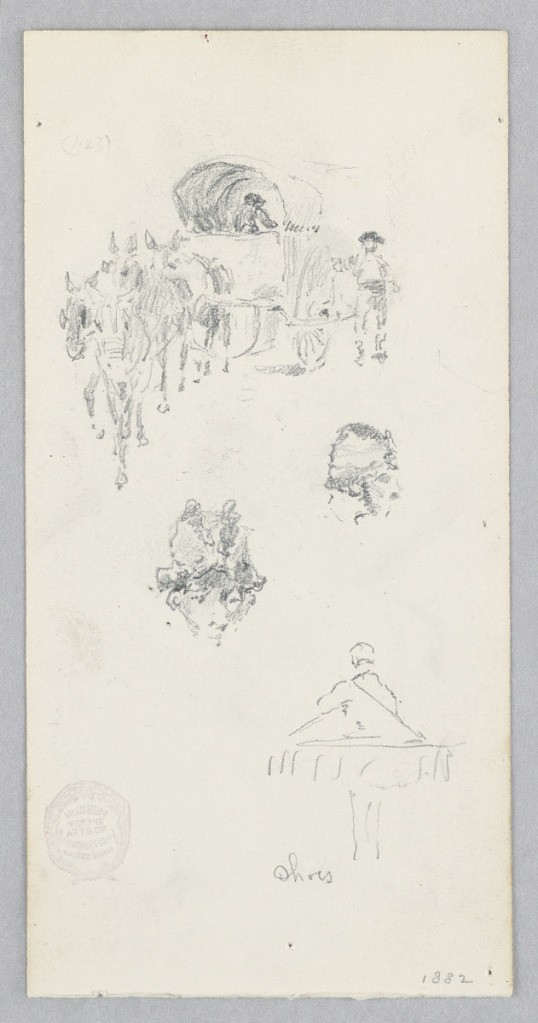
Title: Horse and wagon
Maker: Robert Frederick Blum, American, 1857–1903
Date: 1882
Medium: Graphite on wove paper
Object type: Drawing
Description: Sketch of a figure riding a horse-drawn wagon.